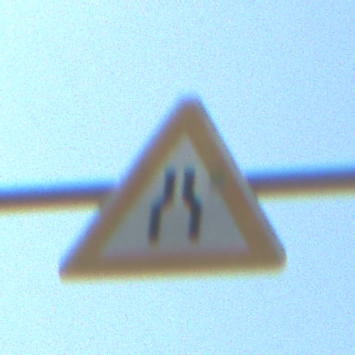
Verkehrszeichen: VerengteFahrbahn
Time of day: MorningAfternoon
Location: Outdoor (Special)
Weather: Clear
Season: NotSpecified
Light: Natural